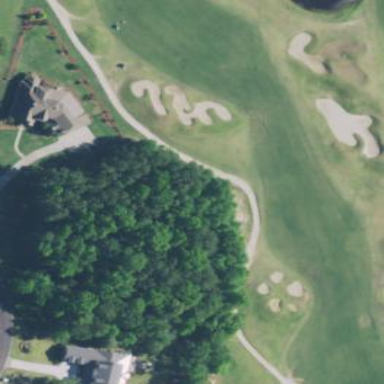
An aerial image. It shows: Scenic golf fairway.